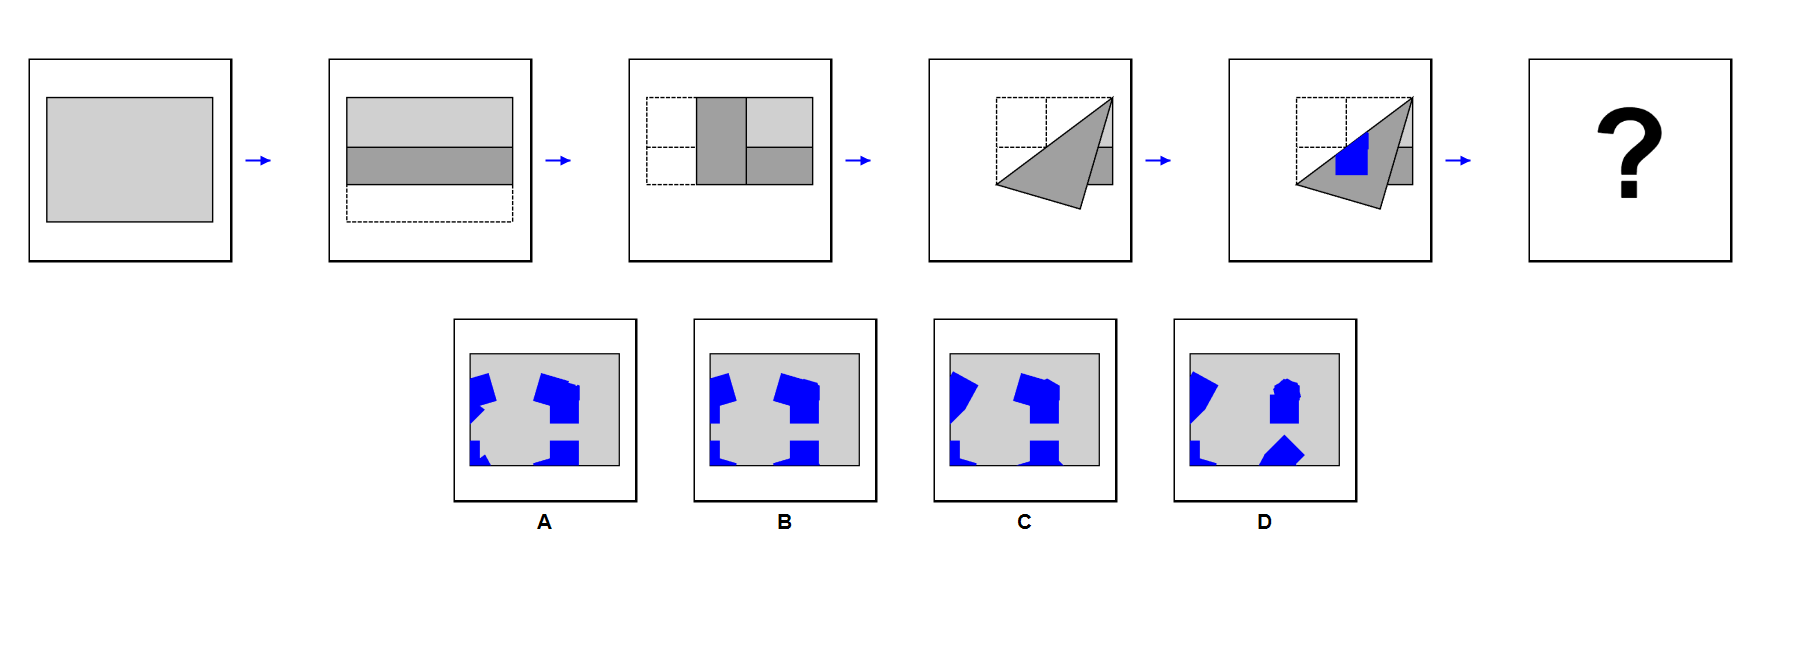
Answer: B